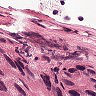
Metastatic tissue present: yes